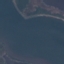
Label: SeaLake